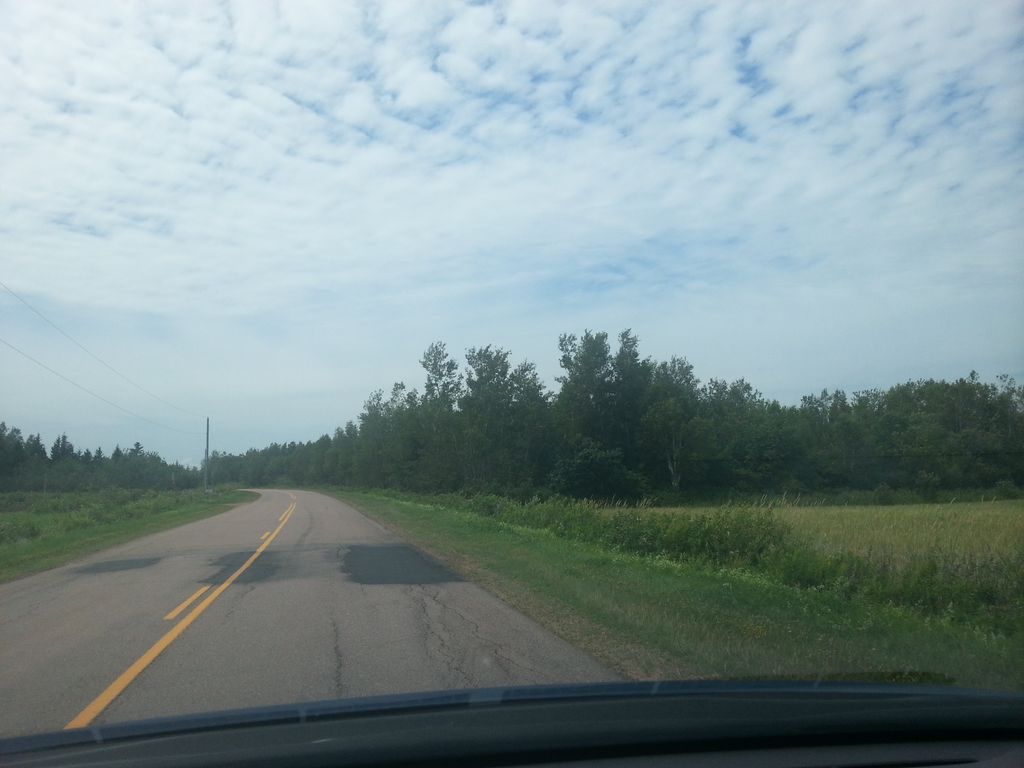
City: charlottetown